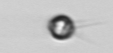
Label: Acanthoica_quattrospina